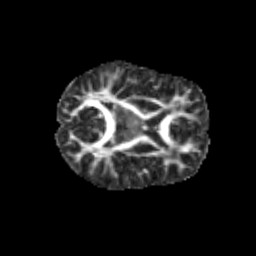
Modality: FA
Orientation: axial
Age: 9
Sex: female
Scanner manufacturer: siemens
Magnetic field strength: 3 T
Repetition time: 3.8 s
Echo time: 0.07 s